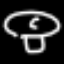
Label: mushroom